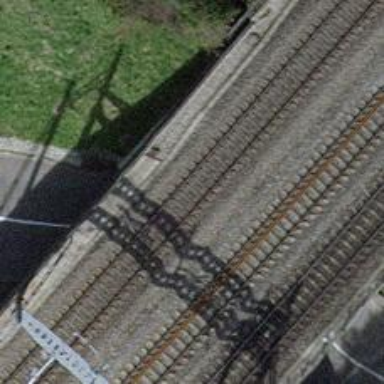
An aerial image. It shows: Bridge over electrified railway with contact lines.